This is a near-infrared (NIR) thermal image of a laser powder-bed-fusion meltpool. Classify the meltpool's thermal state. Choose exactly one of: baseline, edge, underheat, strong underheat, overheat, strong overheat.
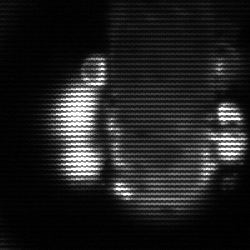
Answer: strong underheat